Question: I am trying to smooth the edges of a polygon. This is for a mapping application that allows a user to zoom in and out. At a high zoom I don't need all the detail so I smooth the polygon to reduce the number of points. I simply iterate though all the points and remove any point that is within X distance from the last. Where X is appropriately 1 pixel on the resulting screen.
This seems to work great, except in a few cases. For example, if a user zooms in, I enlarge the vector, while loading the detail asynchronously. While the extra detail is being loaded, the user sees something like what's in the below image:

The square vector polygons have had their corners somewhat inadvertently rounded.
What I'm looking for, is a smoothly, or resizing algorithm, that will reduce the number of points to draw a polygon, whilst maintaining some of the features, such as the corners.
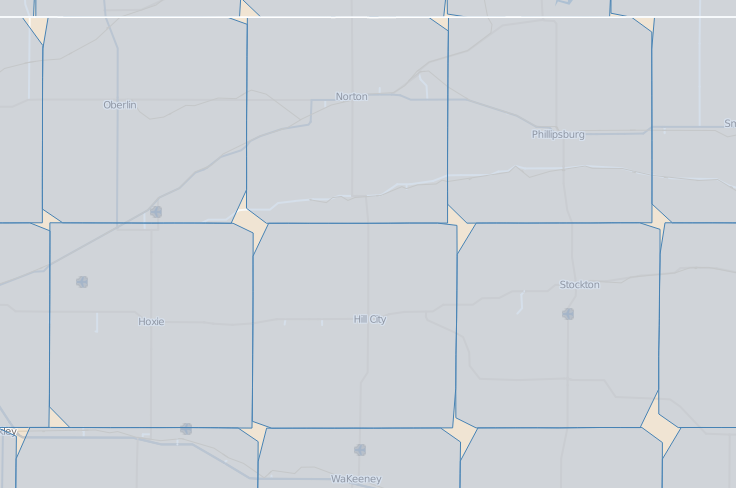
Answer: Maybe you could use something like the <URL> algorithm.
It can be used to simplify poly-lines by removing the points that don't change the overall shape "too much" (where a tolerance value controls what's meant by "too much").
I would expect that this would remove points along the "straight-ish" part of a poly-line, while leaving the sharp features (like corners) intact.
Hope this helps.